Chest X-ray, AP view. Patient: 65 years old, sex M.
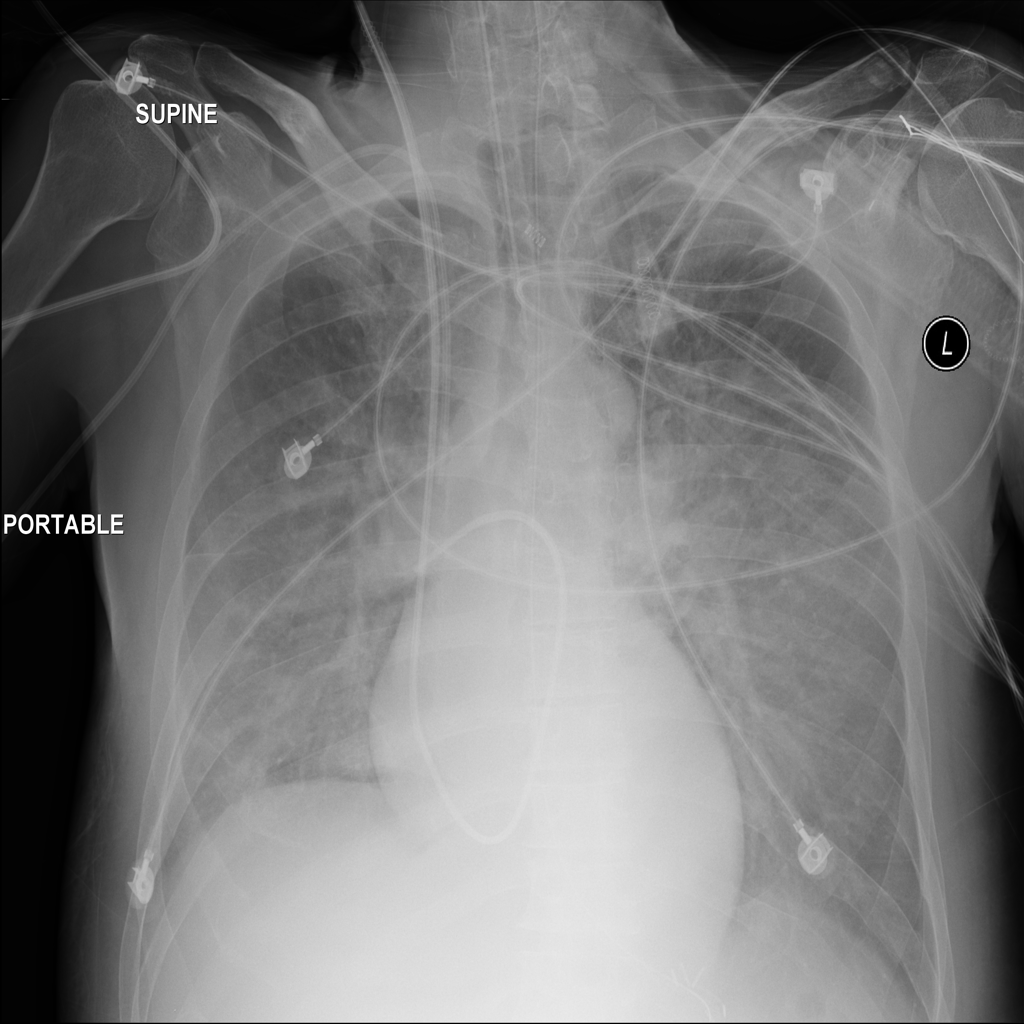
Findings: Effusion